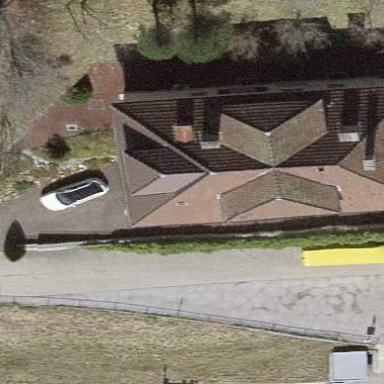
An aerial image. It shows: Hipped roof apartment building.